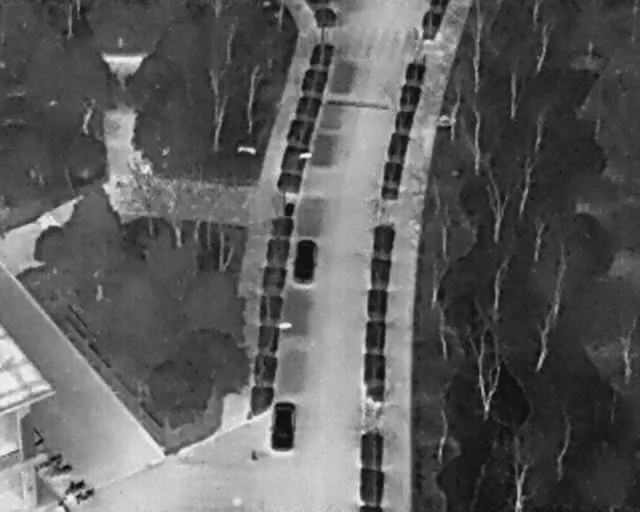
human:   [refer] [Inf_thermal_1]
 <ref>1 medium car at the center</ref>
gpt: <box>[[43, 48, 51, 53, 4]]</box>

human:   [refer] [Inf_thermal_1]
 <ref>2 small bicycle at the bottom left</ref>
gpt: <box>[[7, 87, 8, 92, 155], [8, 89, 10, 93, 163]]</box>